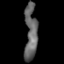
Tissue: prostate
Cell type: Myeloid cells
Senescence score: 0.8715
Nuclear area (px): 675
Mean DAPI intensity: 101.858